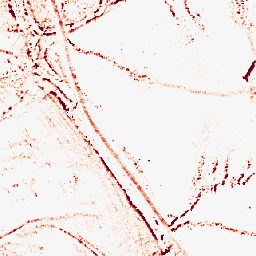
Category: morphological
Decomposition family: morphological_ellipse
Decomposition parameters: operation: opening
width: 5
height: 5
Upsampling method: area
Upsampling parameters: scale: 4
Upsampling scale: 4